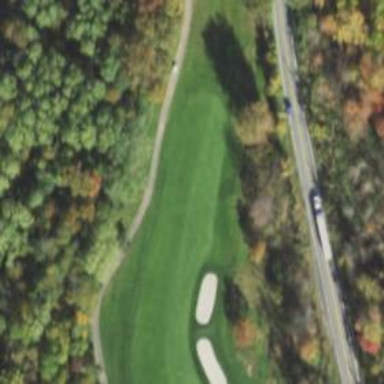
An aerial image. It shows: Grassy area designated as golf fairway.